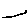
Label: line